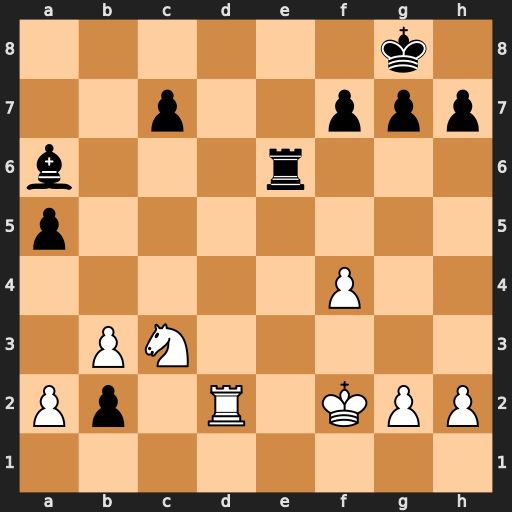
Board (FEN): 6k1/2p2ppp/b3r3/p7/5P2/1PN5/Pp1R1KPP/8
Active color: w
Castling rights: -
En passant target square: -
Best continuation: Rd8+ Re8 Rxe8#